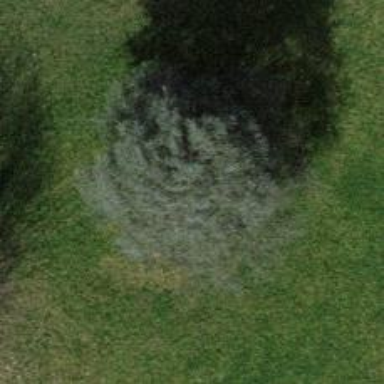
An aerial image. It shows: Evergreen needle-leaved tree.